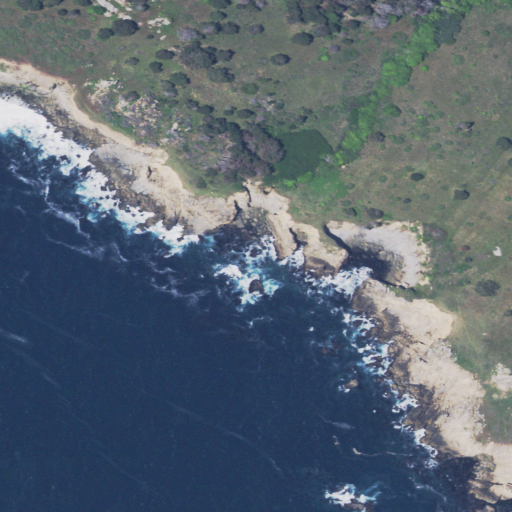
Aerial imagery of valley in California named Deadman Gulch containing shrub, open water, and evergreen forest